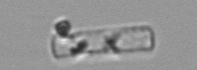
Label: Guinardia_delicatula